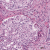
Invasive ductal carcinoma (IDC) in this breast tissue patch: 1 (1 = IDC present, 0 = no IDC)